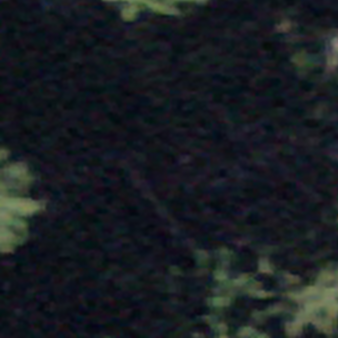
Label: other